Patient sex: M
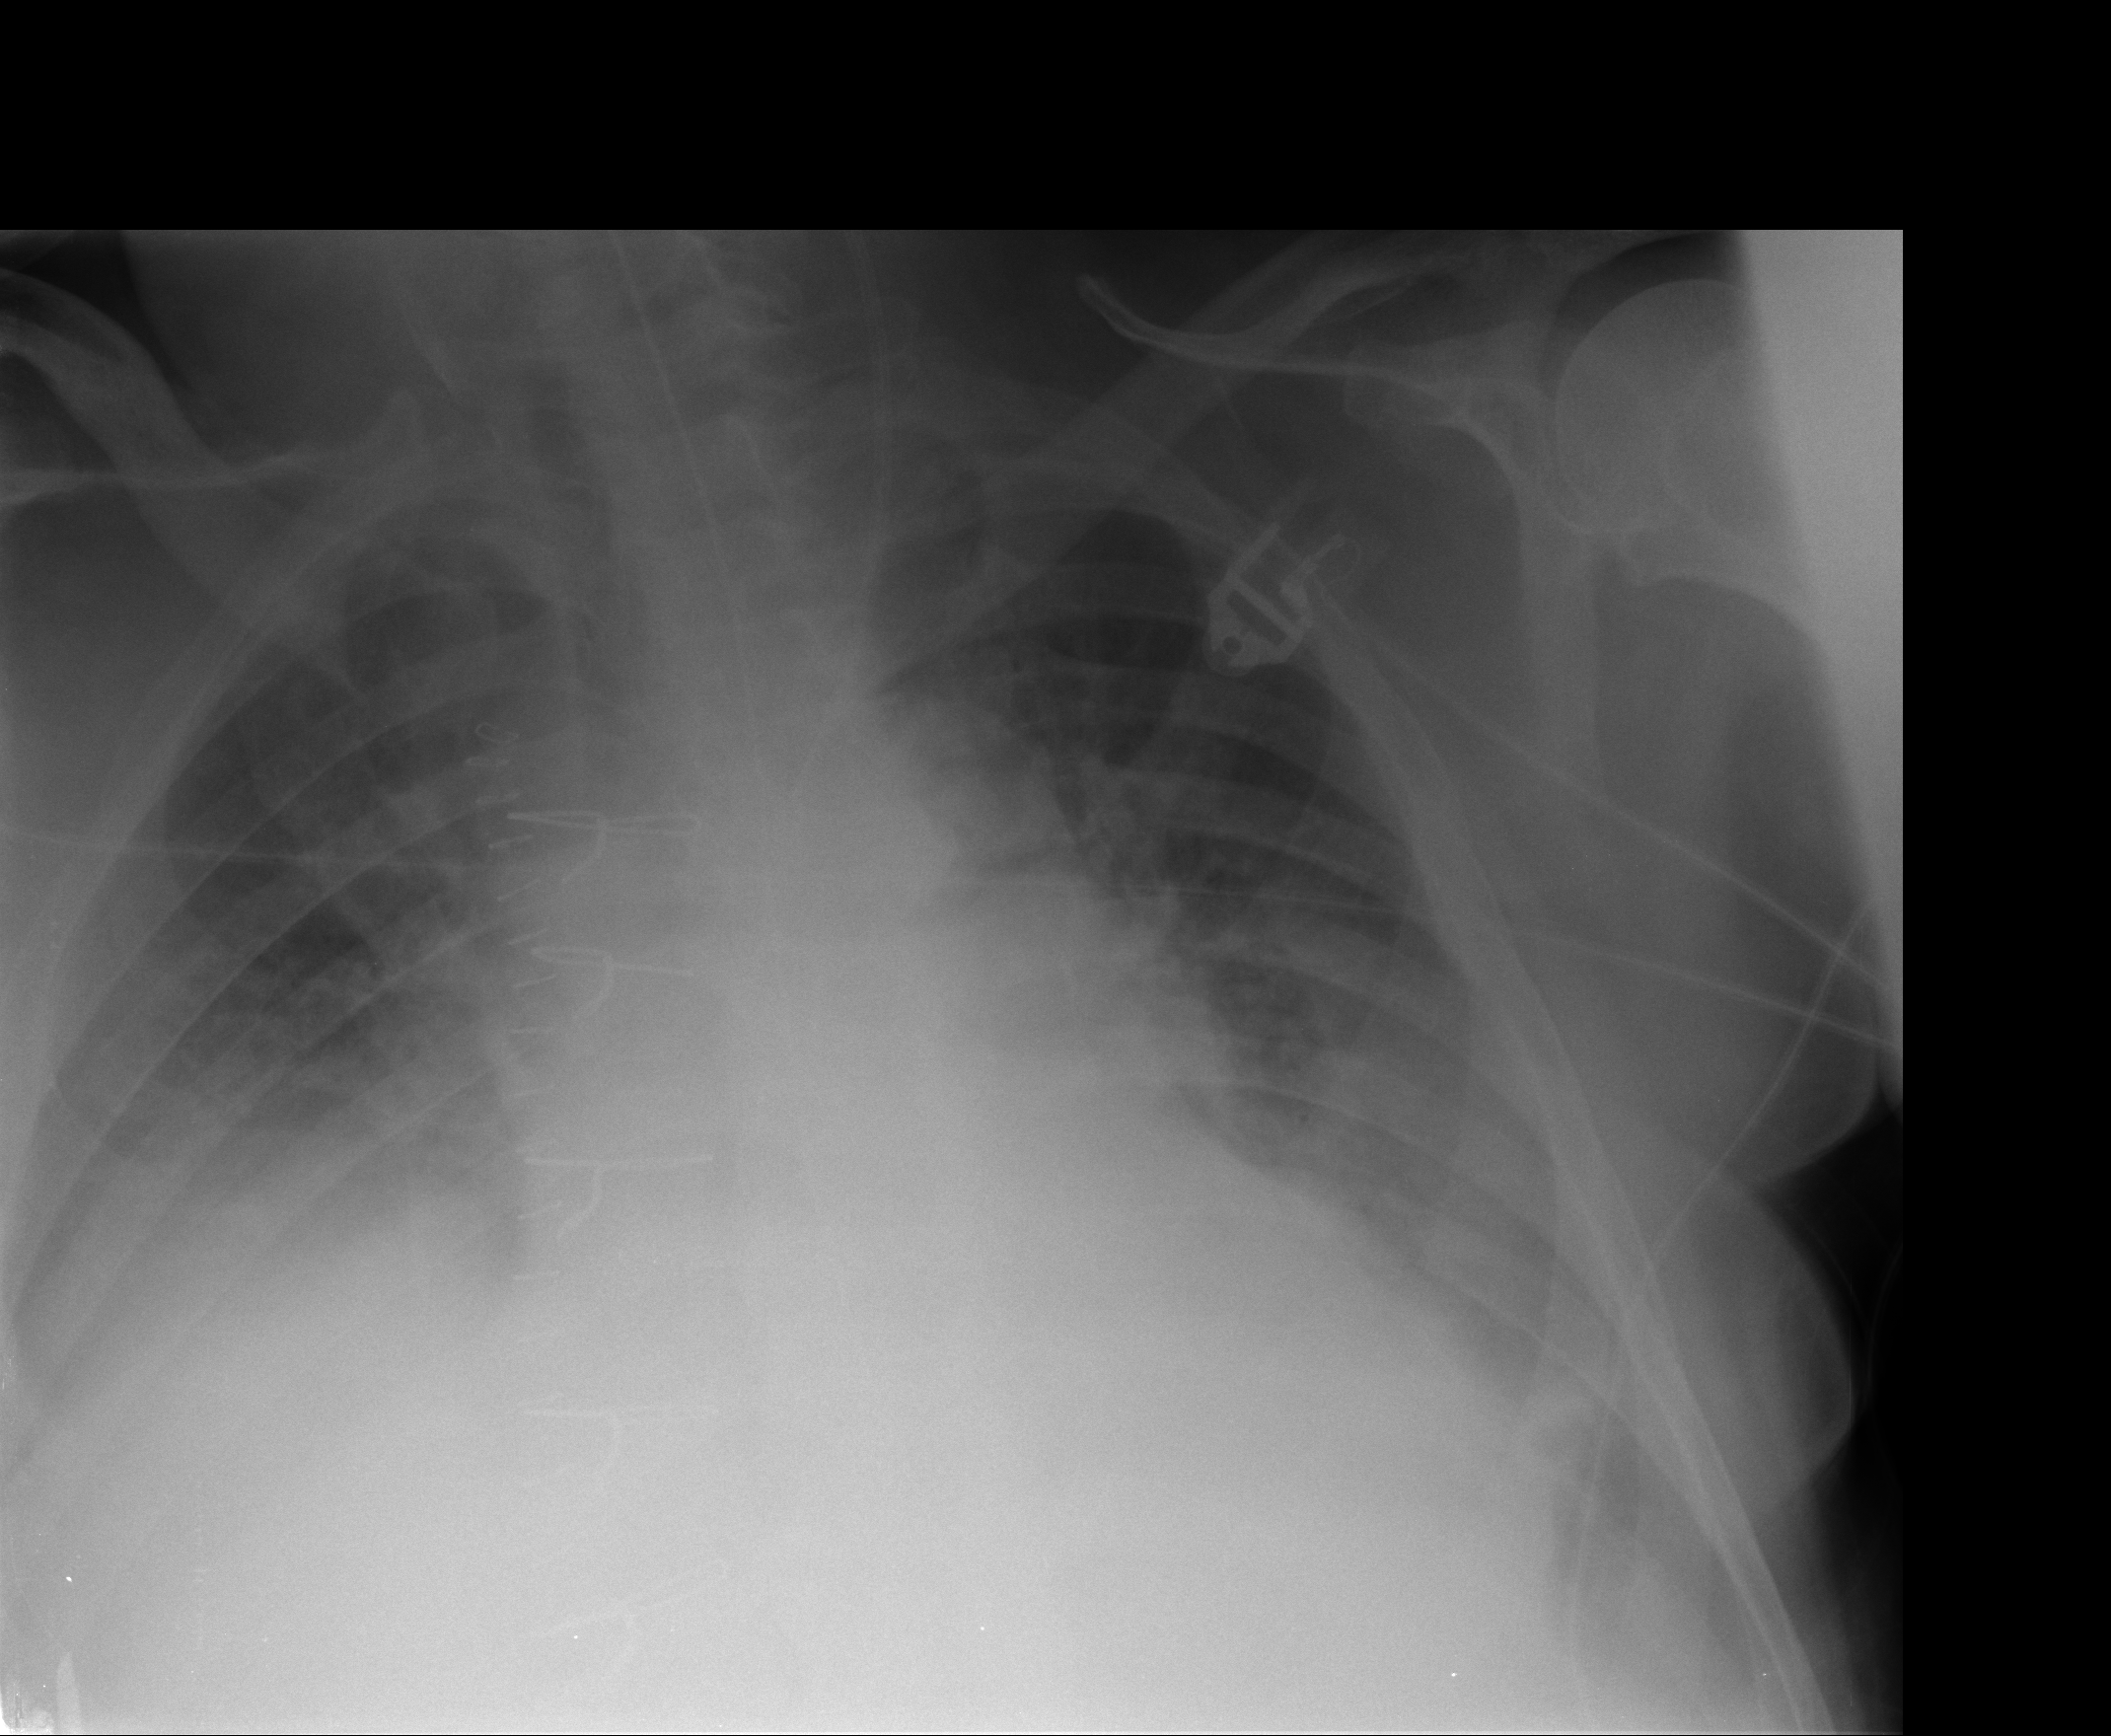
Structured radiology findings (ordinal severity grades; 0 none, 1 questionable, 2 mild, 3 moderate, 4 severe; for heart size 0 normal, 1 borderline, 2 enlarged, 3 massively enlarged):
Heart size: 2
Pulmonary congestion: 3
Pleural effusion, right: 3
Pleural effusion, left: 0
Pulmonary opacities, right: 2
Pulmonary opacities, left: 1
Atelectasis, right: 3
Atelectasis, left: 2